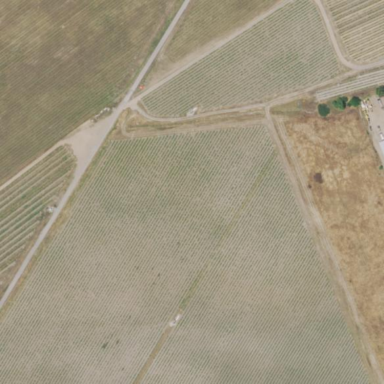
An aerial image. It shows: Vineyard growing grapes.